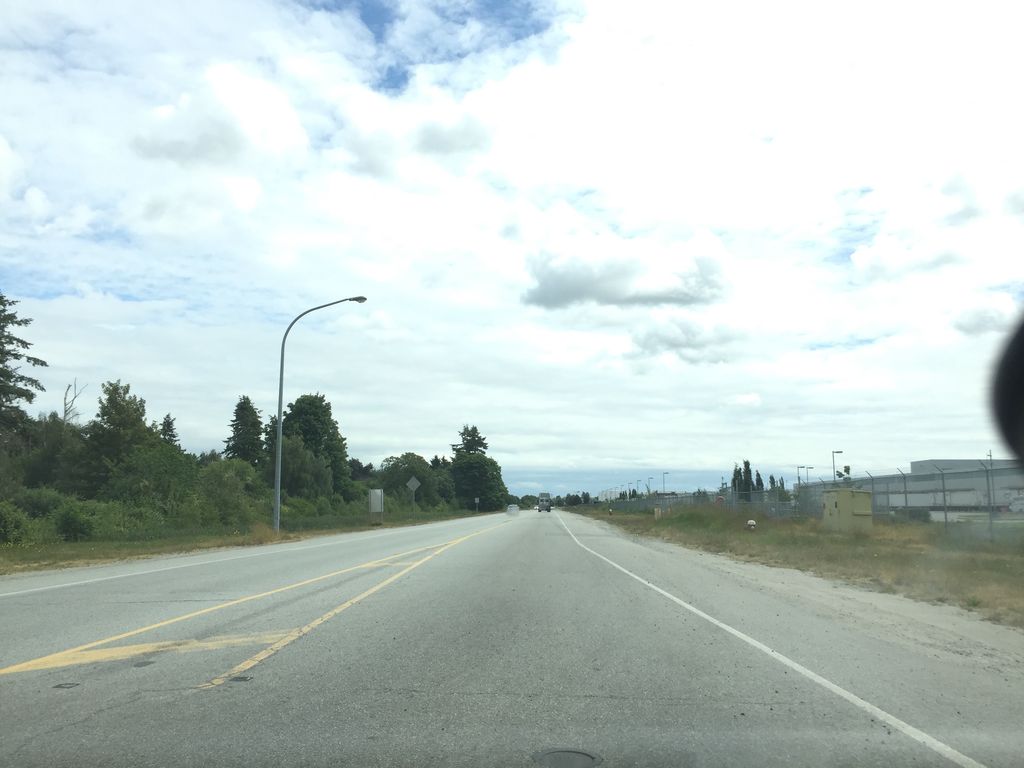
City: vancouver